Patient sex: M
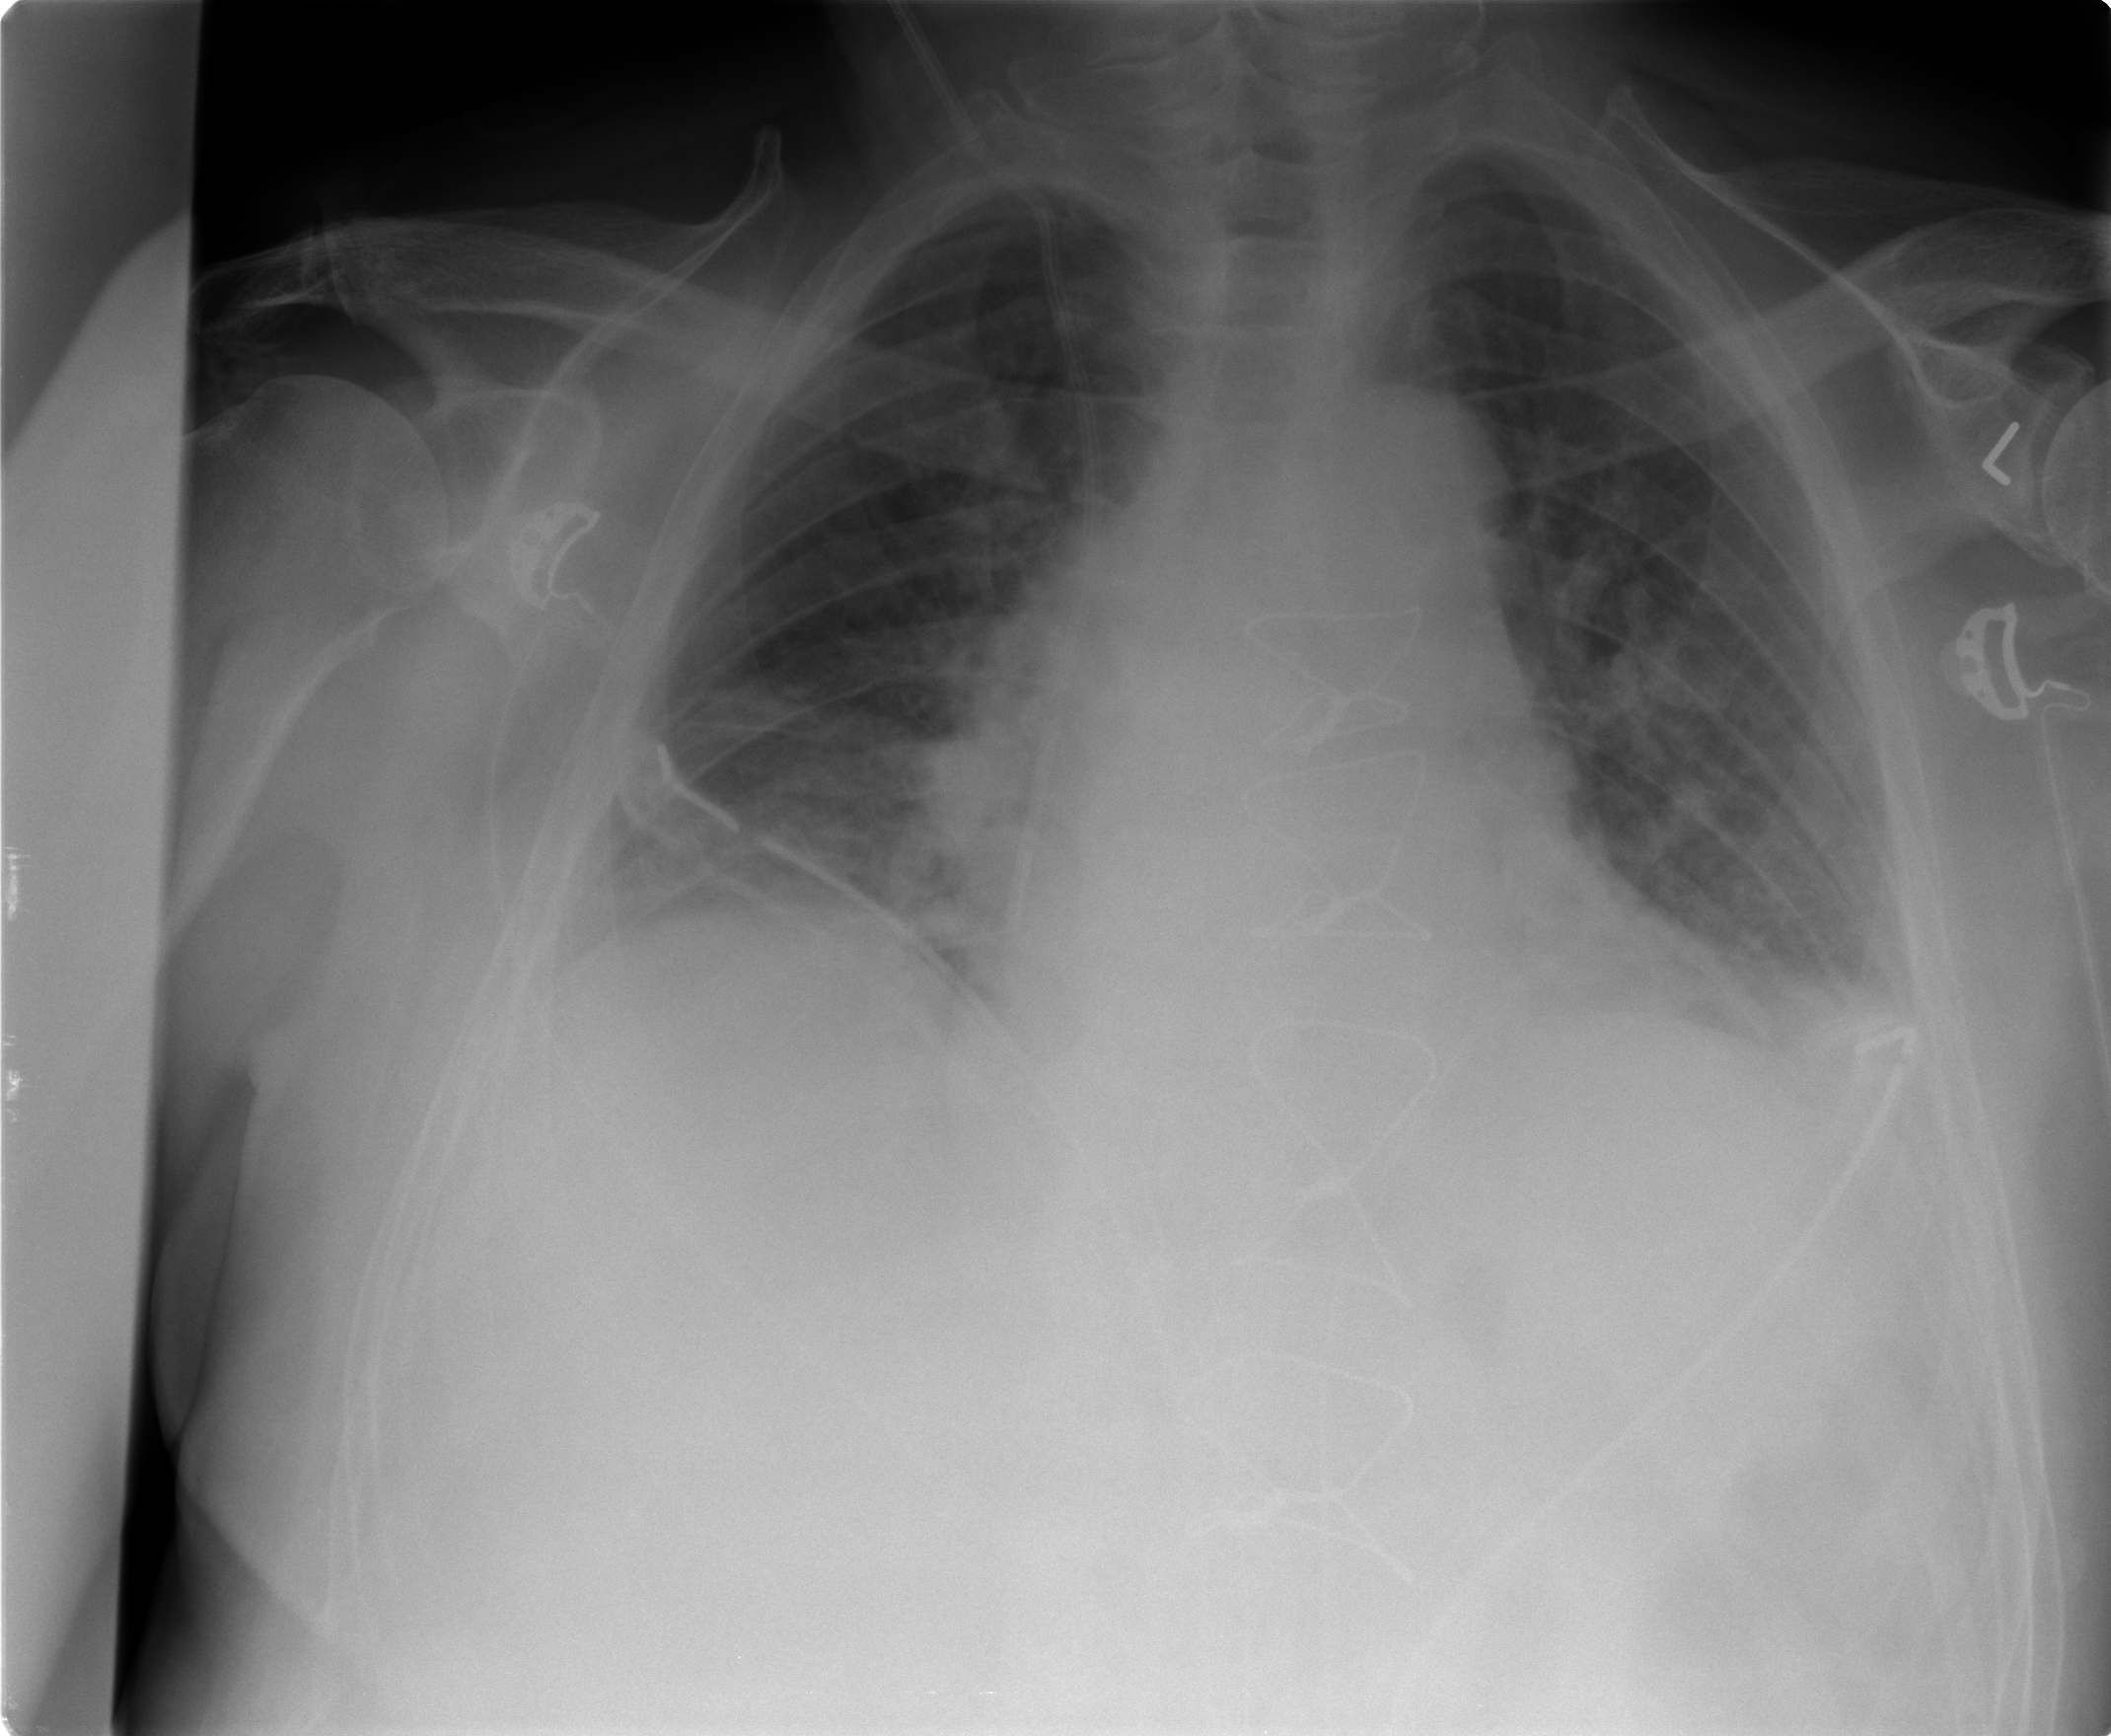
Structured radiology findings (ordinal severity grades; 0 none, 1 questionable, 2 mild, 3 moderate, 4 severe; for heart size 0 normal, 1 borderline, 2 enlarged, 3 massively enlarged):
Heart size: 0
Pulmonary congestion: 2
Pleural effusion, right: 2
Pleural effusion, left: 2
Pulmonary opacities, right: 0
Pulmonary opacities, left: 0
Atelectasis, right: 2
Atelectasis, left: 2